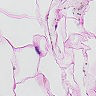
Metastatic tissue present: no